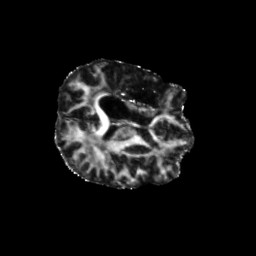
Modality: FA
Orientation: axial
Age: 44
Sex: female
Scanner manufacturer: siemens
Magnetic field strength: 3 T
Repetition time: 5.25 s
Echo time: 0.08 s